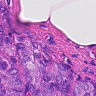
Metastatic tissue present: yes